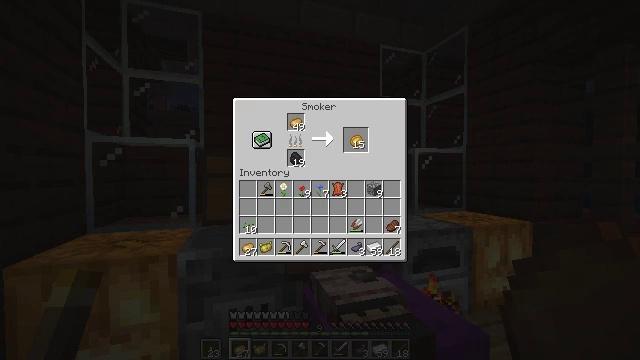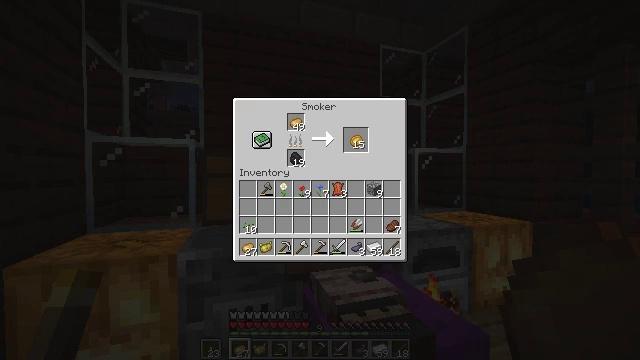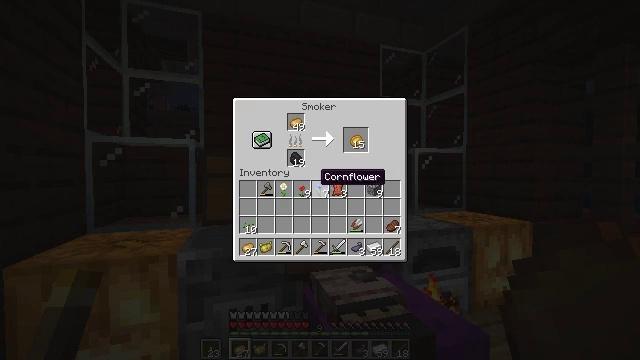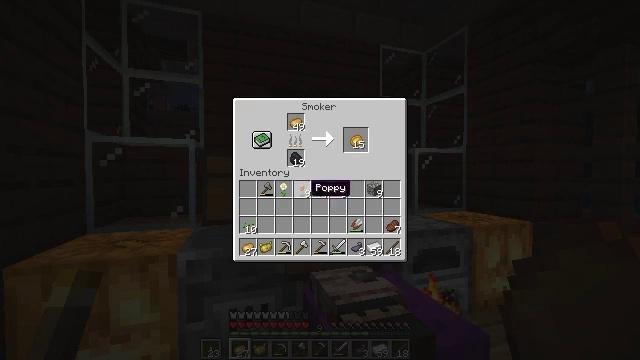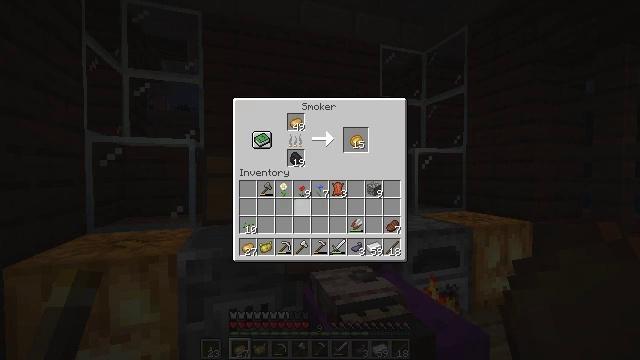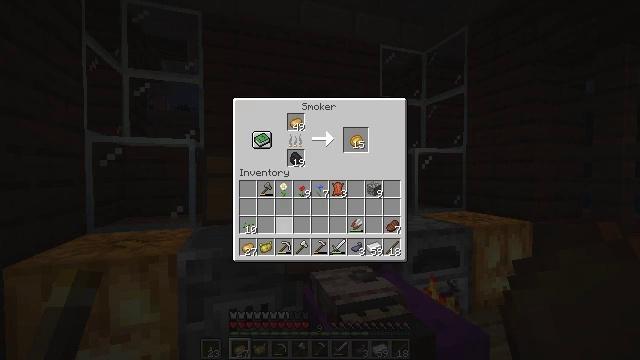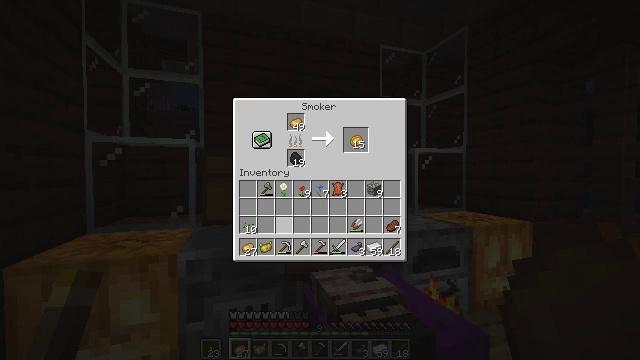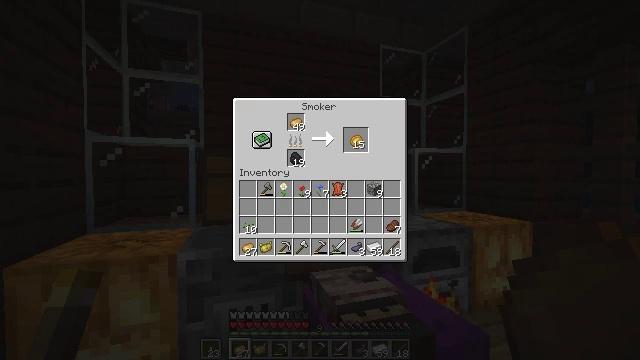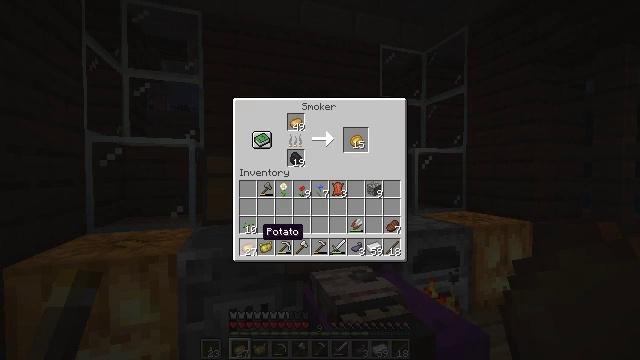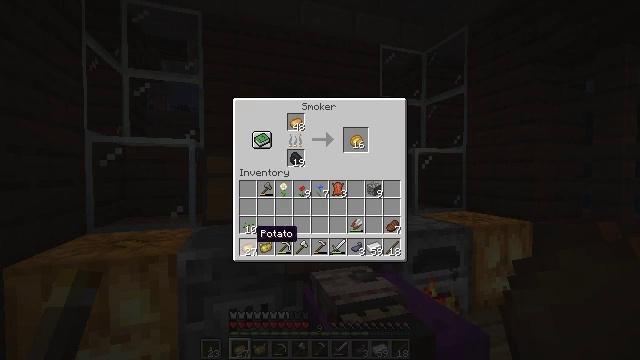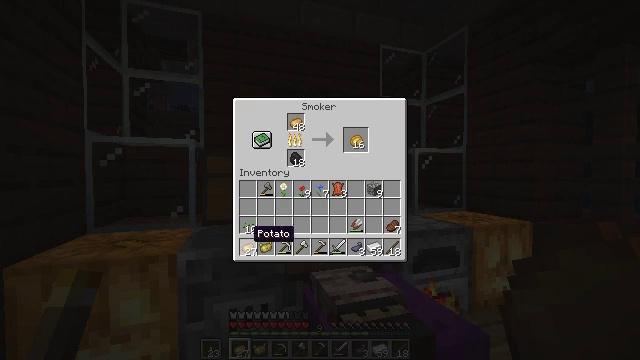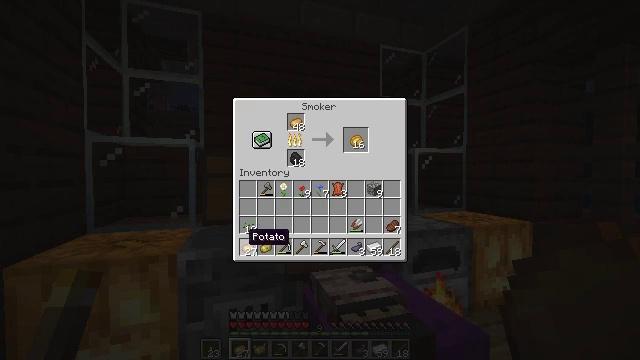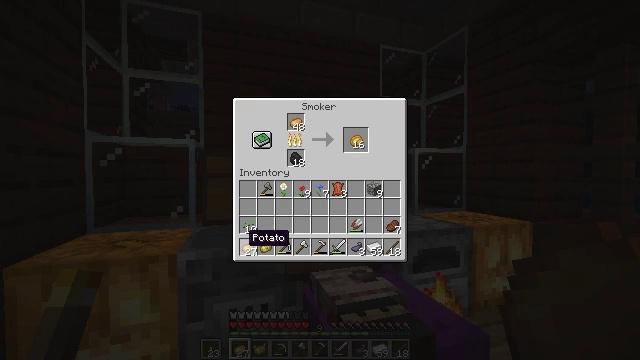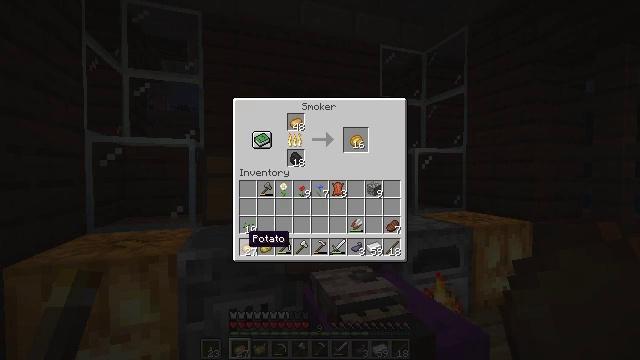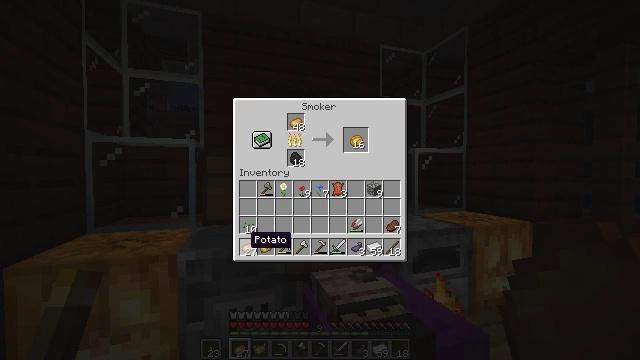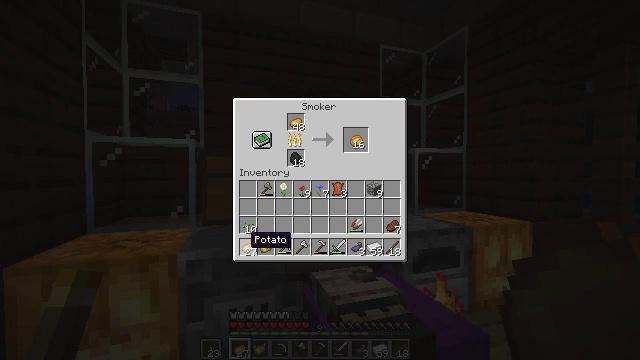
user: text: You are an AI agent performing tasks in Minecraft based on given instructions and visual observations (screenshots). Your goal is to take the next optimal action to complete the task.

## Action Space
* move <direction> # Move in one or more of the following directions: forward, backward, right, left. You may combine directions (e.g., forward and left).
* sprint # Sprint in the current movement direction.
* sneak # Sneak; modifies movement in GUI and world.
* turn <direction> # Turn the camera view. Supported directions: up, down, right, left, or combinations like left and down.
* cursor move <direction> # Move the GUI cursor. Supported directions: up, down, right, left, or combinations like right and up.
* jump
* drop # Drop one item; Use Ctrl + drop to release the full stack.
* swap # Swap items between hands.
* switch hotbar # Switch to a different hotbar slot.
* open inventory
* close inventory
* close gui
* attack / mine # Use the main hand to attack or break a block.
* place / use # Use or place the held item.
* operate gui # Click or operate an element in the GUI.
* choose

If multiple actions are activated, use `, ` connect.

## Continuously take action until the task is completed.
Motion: motion action
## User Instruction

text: Use a furnace to make a baked potato.
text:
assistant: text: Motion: no_op
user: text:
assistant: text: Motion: cursor move left
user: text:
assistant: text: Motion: cursor move left and down
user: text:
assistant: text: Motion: cursor move left and down
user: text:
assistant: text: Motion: sneak, cursor move left and down
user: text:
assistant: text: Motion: sneak, cursor move left and down
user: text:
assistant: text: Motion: sneak, cursor move left
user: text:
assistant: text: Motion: sneak, cursor move left
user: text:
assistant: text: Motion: sneak
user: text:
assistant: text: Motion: sneak
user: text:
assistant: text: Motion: sneak
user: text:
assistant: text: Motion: sneak
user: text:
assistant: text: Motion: sneak
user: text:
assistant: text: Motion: sneak
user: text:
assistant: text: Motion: sneak
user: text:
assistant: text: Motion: sneak, operate gui
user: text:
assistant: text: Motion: sneak, operate gui
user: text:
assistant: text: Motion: sneak, operate gui
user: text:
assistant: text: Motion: sneak
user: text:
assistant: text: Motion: sneak
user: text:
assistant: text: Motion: sneak
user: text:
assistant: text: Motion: sneak, cursor move right and up
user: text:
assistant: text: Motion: sneak, cursor move right and up
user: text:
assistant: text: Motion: sneak, cursor move right and up
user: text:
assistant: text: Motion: sneak
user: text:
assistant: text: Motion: sneak
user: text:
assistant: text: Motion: sneak
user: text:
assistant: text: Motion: sneak
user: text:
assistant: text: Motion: no_op
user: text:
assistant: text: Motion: no_op